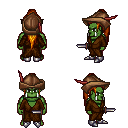
a pixel art fantasy rpg character, male body template, orc, green skin, brown robe, red pants, dark blonde extra-long topknot hairstyle, leather cap, metal boots, dagger, four views (front, back, left, right), 2x2 character sprite sheet, small pixel art, hard edges, no anti-aliasing